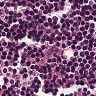
Metastatic tissue present: no